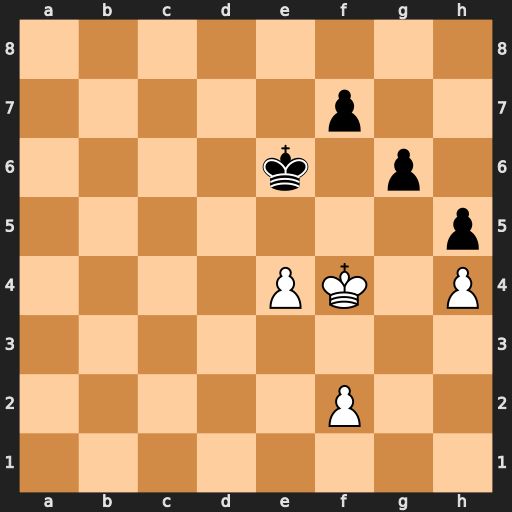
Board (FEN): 8/5p2/4k1p1/7p/4PK1P/8/5P2/8
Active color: w
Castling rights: -
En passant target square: -
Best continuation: Kg5 Ke5 f3 Kd4 Kf6